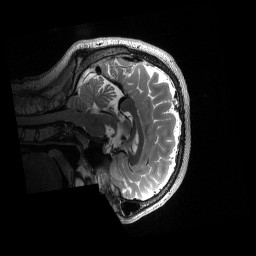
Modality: T2w
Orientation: sagittal
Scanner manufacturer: siemens
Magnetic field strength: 3 T
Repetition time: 3.2 s
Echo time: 0.563 s